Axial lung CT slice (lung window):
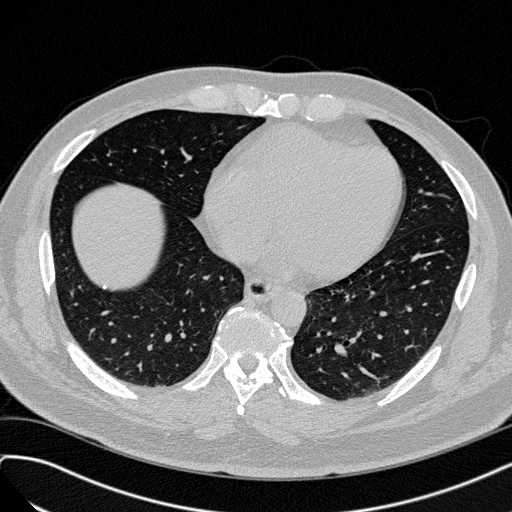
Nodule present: no